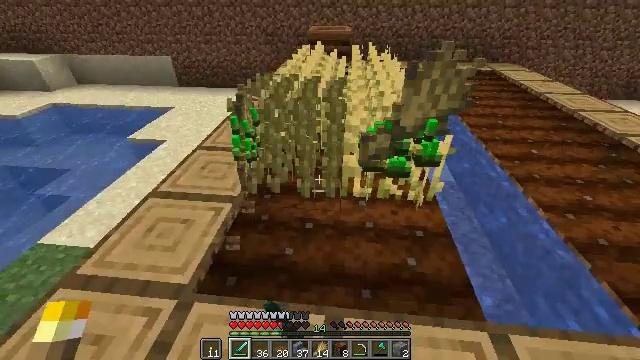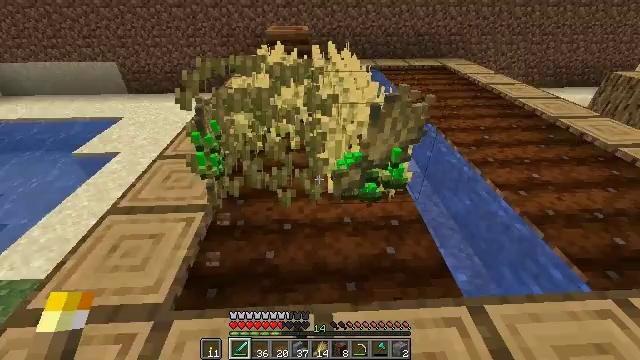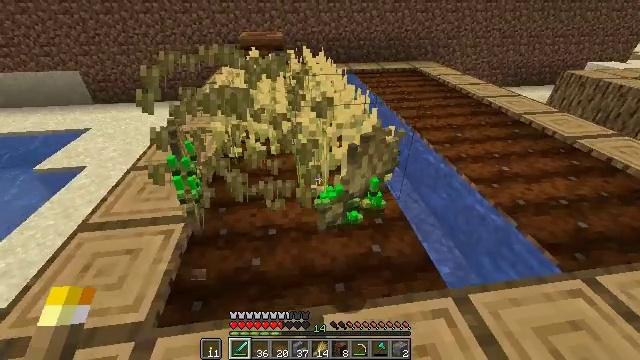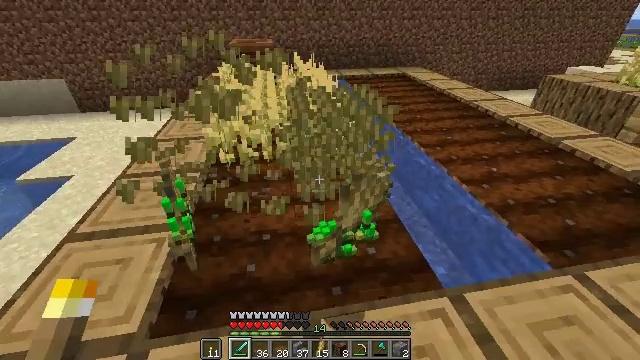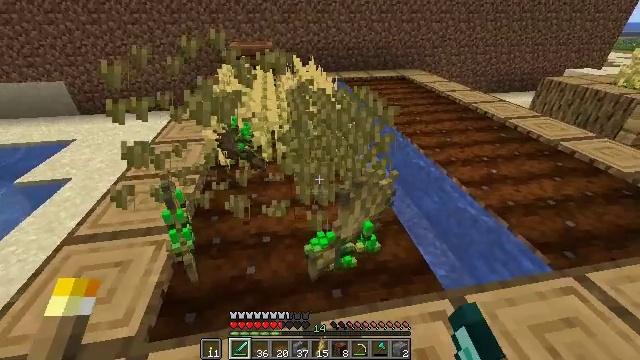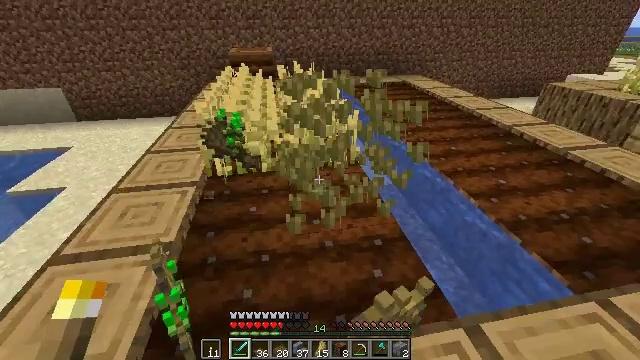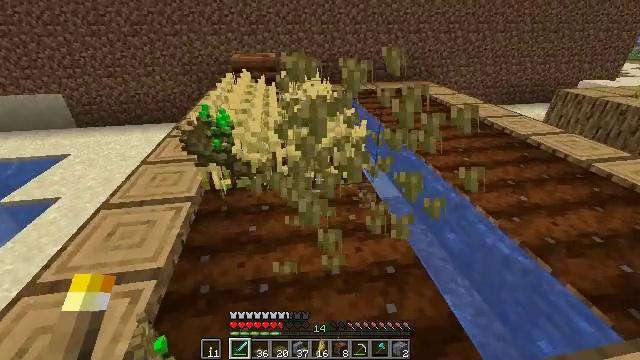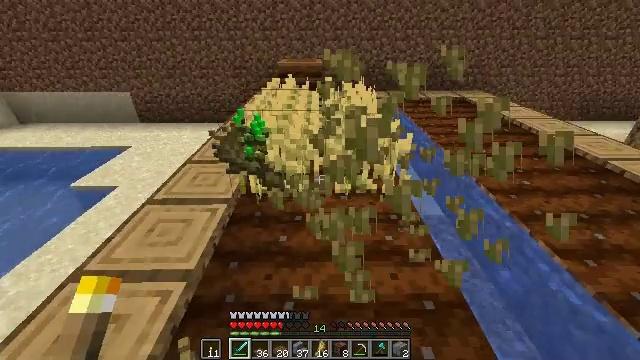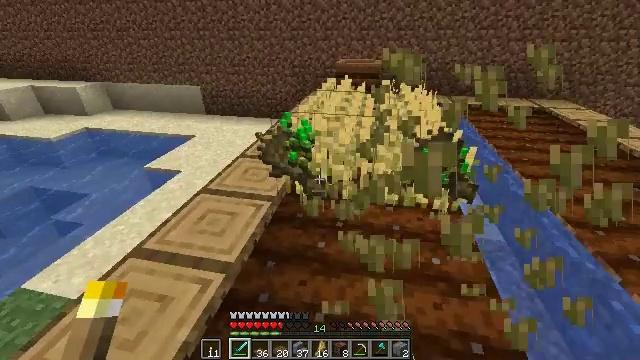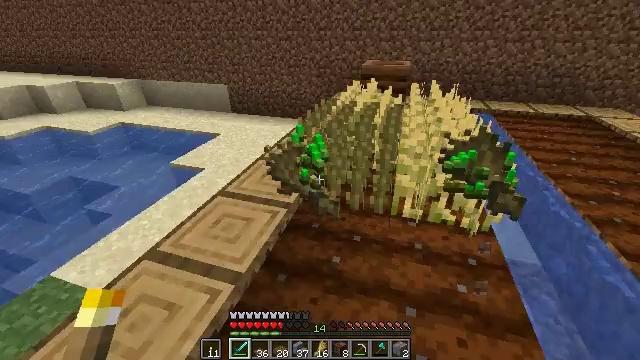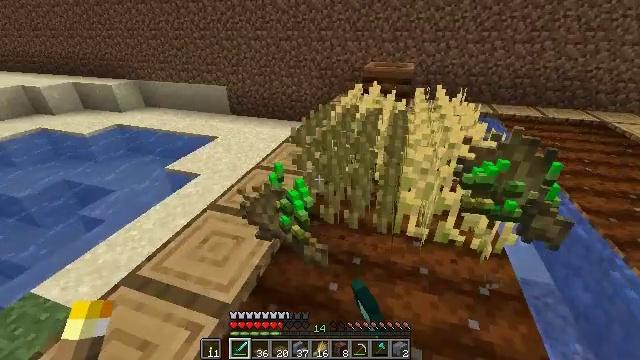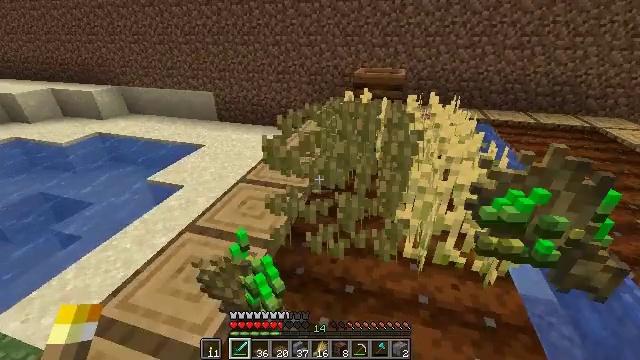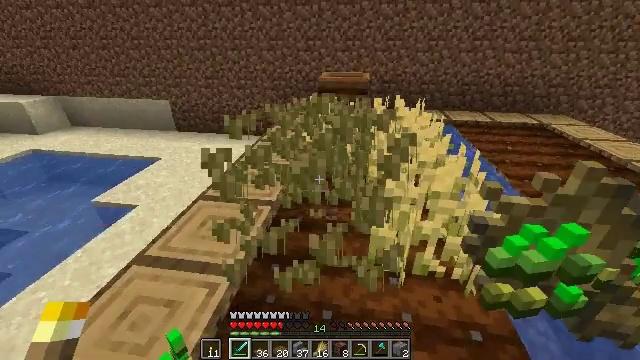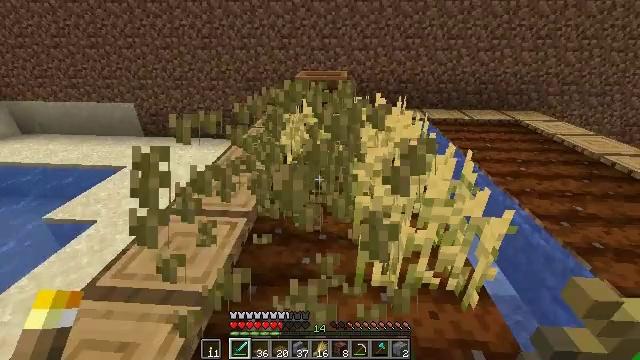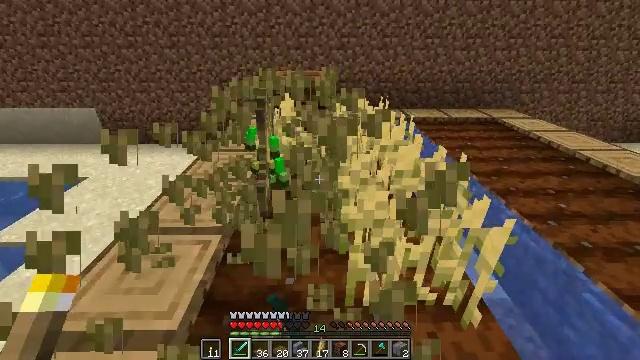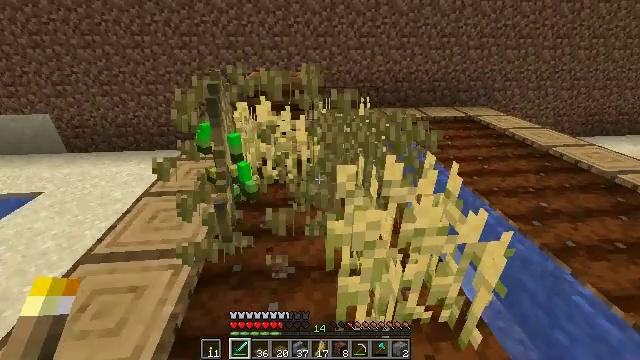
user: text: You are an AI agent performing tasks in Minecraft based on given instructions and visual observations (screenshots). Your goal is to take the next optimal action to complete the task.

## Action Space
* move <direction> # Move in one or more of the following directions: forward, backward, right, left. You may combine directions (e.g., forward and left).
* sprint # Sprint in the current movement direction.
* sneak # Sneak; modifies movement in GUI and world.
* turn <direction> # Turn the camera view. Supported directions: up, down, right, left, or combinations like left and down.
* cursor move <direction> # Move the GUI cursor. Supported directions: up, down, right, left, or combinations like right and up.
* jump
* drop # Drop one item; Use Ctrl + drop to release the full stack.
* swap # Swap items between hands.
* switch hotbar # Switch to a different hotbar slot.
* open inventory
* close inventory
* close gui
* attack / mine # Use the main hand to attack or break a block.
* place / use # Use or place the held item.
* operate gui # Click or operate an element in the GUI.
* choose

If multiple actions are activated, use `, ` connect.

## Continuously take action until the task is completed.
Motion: motion action
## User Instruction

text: Gather wheat by left-clicking on it.
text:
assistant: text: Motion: turn right
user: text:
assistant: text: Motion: turn right
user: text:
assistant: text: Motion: turn right and up, attack / mine
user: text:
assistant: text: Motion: move forward, attack / mine
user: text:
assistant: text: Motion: move forward, attack / mine
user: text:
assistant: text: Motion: move forward, attack / mine
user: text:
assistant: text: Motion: move forward, turn left and up
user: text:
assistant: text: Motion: move forward, turn left
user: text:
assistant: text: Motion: move forward, turn left, attack / mine
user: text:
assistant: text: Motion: move forward, attack / mine
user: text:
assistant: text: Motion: move forward, turn right, attack / mine
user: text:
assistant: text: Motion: move forward, turn right
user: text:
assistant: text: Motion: move forward, turn right, attack / mine
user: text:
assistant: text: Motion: move forward, turn right, attack / mine
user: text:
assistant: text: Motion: move forward, turn right, attack / mine
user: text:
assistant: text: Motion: move forward
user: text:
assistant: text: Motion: move forward, attack / mine
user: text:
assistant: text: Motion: move forward, turn right and down, attack / mine
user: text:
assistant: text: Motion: move forward, turn right and down, attack / mine
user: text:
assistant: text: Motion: move forward
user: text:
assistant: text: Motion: move forward, attack / mine
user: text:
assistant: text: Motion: turn left, attack / mine
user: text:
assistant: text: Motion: turn left and up
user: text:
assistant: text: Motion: turn left
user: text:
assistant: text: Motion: turn left
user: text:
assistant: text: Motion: turn left, attack / mine
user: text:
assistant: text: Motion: turn left, attack / mine
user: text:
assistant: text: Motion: turn left, attack / mine
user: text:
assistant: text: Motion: no_op
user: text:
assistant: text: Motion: no_op